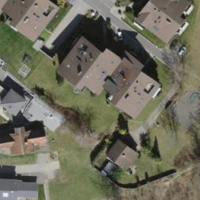
EUNIS habitat code: 55
Species observed at this site:
Rhamnus cathartica